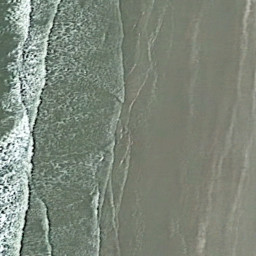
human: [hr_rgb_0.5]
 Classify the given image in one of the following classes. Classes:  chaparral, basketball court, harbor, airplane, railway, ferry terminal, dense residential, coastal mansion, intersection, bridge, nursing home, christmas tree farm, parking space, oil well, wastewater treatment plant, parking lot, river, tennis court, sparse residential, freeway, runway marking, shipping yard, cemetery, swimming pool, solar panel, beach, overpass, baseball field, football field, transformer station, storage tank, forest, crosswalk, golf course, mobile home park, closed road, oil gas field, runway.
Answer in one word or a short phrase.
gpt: beach